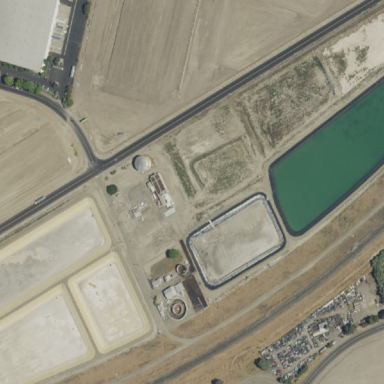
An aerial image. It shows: Wastewater plant.